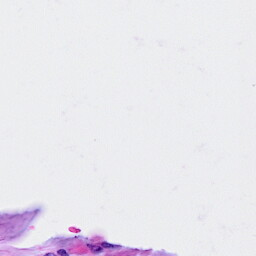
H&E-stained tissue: Ovarian